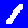
Digit: 1